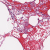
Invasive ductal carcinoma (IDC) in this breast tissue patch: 0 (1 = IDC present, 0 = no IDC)